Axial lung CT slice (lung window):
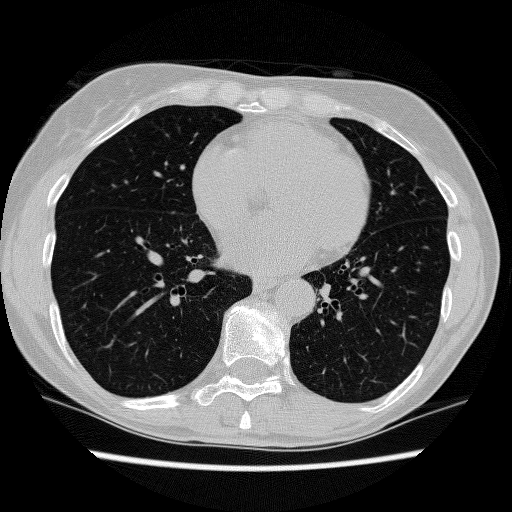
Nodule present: no